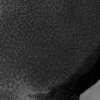
Atmospheric dust classification: not_dusty